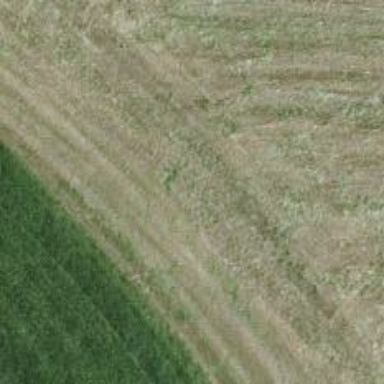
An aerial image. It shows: Grass track with grade5 tracktype.